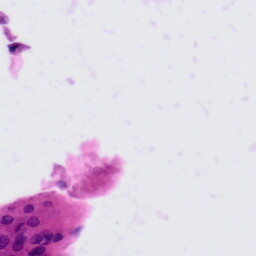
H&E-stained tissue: Tonsil